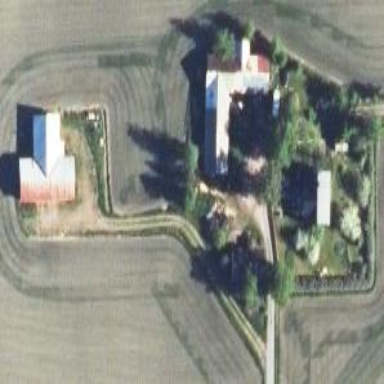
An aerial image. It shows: Farm with farmyard.